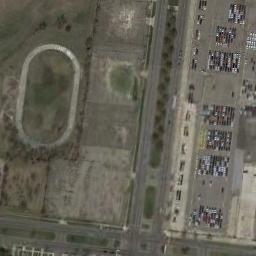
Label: ground_track_field